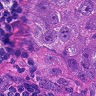
Metastatic tissue present: yes